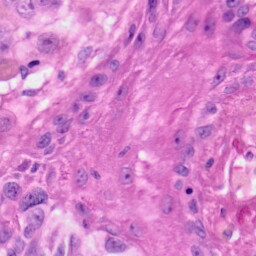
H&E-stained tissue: Skin